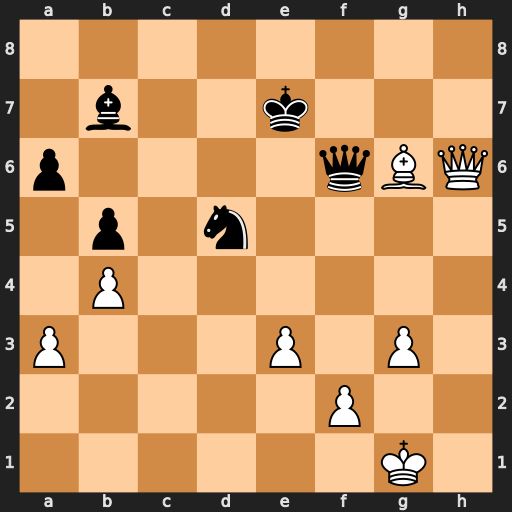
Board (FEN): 8/1b2k3/p4qBQ/1p1n4/1P6/P3P1P1/5P2/6K1
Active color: w
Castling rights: -
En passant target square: -
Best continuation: Qh7+ Kf8 Qxb7